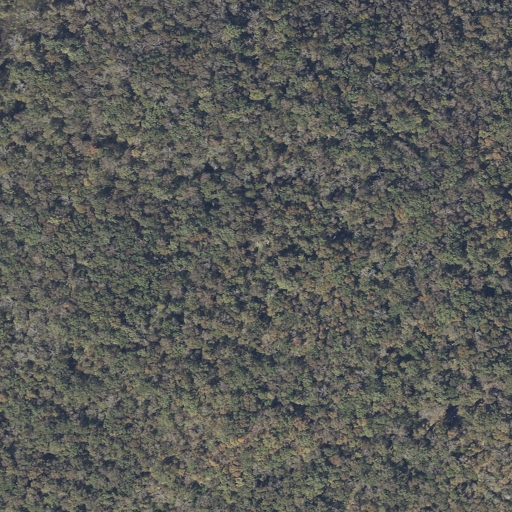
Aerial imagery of mountain in Alabama named Hawkins Mountain containing only deciduous forest